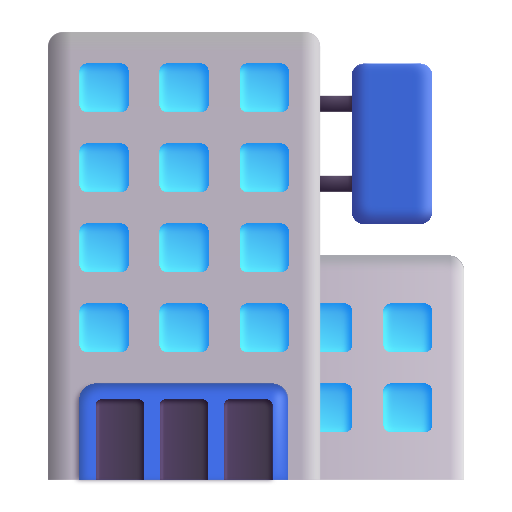
department store color